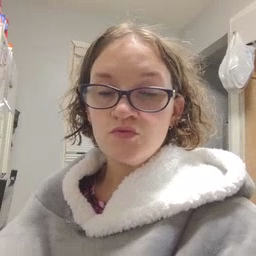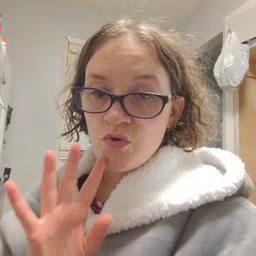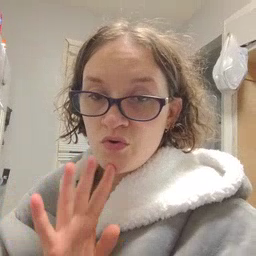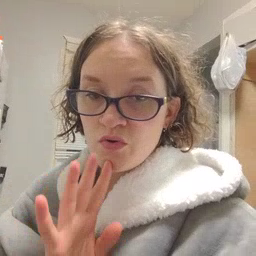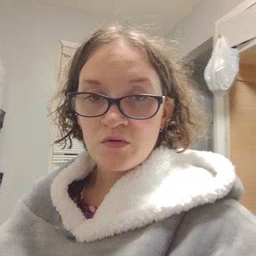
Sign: talk